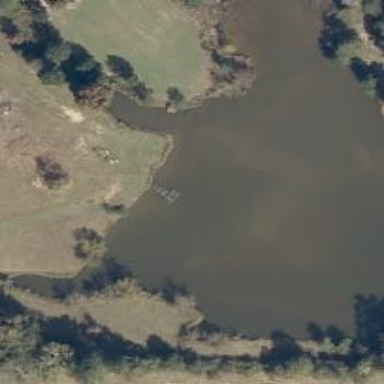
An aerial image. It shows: Pond surrounded by natural water.